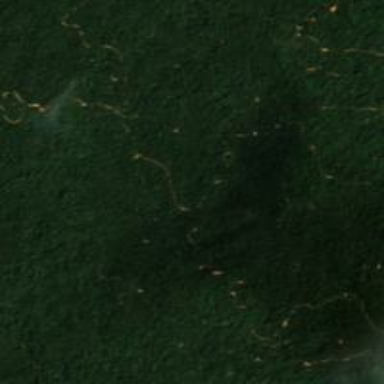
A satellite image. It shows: Logging area.